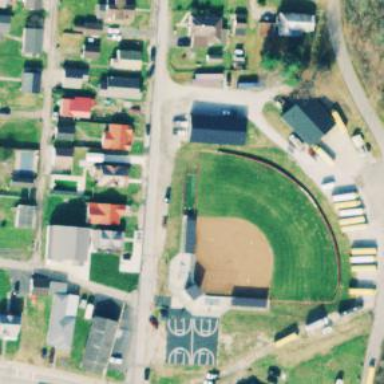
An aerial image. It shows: Softball pitch for leisure and sport activities.